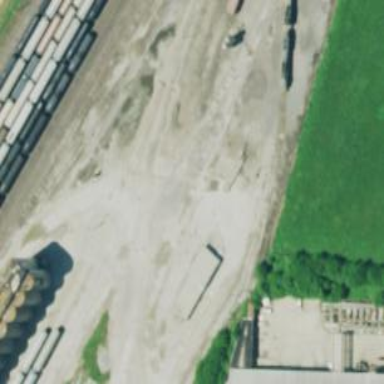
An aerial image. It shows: Railway siding with rails.